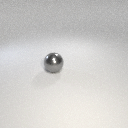
large gray metal sphere